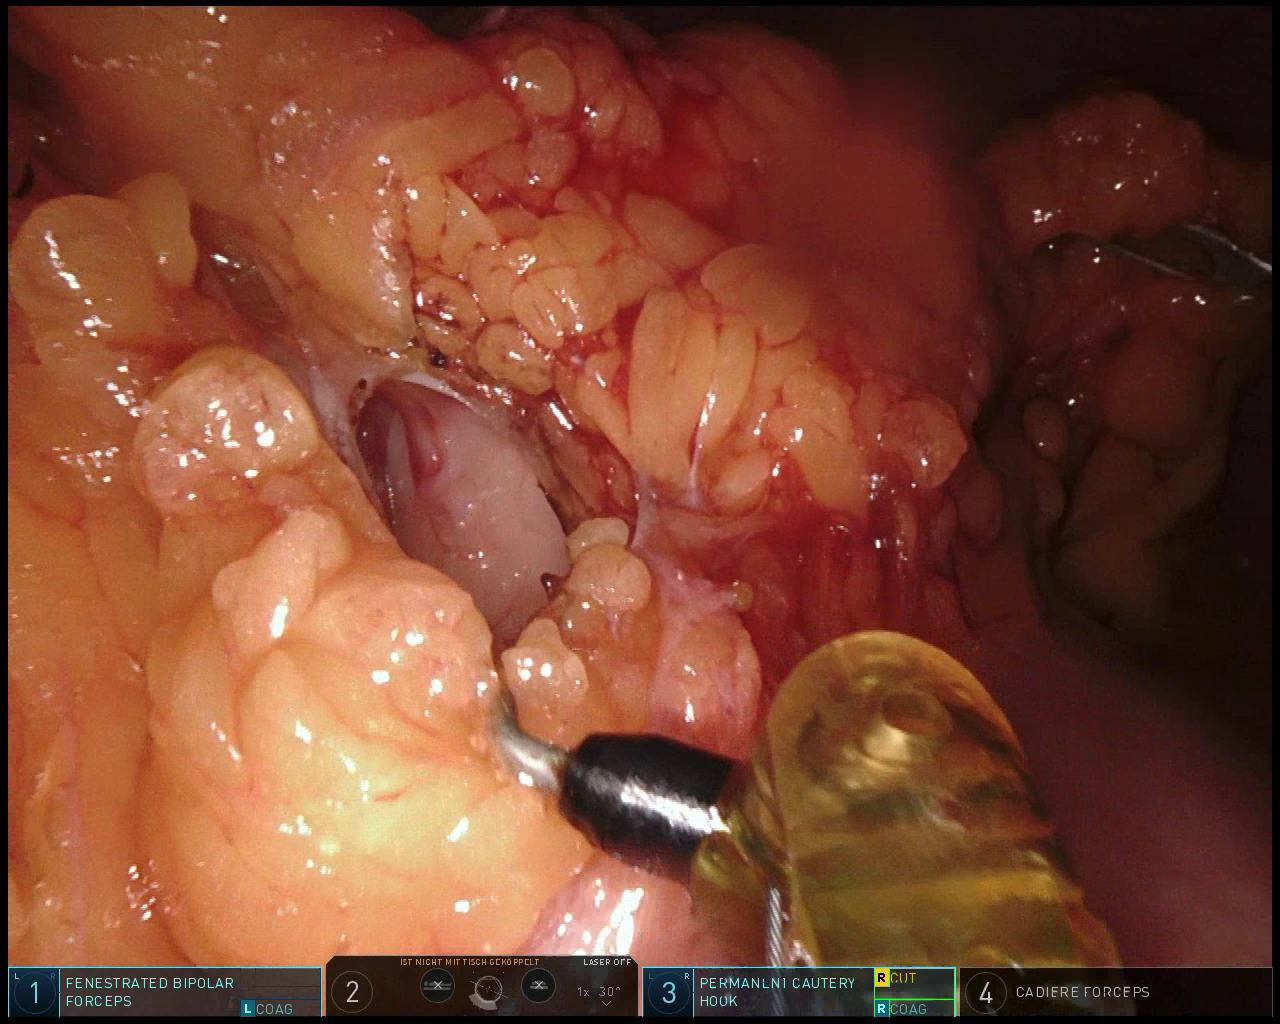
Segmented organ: stomach
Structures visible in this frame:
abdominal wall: yes
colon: yes
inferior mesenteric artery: no
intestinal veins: no
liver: no
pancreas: no
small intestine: no
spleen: no
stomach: yes
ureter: no
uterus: no
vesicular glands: no